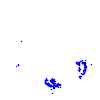
Particle: electron